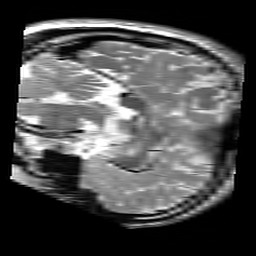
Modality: T2w
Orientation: sagittal
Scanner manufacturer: siemens
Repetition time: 3.9 s
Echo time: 0.076 s